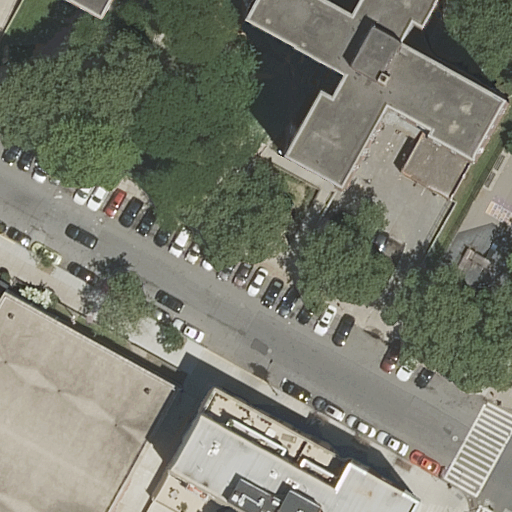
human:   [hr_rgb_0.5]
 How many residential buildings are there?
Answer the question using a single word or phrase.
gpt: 3

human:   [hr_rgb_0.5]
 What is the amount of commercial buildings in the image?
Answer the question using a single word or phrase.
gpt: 0

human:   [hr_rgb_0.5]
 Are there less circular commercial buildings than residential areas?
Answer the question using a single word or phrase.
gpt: yes

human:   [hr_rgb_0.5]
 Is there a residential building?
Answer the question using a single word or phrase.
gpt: yes

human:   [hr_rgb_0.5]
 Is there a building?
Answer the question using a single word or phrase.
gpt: yes

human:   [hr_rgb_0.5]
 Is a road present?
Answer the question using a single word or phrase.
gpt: yes

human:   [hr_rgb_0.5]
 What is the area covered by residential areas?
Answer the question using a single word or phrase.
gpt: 6662m2

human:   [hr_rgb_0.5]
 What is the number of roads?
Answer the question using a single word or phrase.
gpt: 2

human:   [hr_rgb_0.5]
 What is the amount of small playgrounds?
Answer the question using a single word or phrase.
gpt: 0

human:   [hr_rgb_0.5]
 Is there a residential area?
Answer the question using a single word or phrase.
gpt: yes

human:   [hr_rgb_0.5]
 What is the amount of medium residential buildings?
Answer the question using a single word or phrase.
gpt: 2

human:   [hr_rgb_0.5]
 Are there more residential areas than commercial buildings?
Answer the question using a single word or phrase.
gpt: yes

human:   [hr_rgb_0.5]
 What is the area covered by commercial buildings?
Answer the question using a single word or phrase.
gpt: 0m2

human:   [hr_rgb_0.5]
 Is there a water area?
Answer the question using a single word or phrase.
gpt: no

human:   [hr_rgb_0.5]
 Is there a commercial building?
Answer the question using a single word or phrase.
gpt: no

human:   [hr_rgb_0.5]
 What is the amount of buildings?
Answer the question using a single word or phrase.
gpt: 4

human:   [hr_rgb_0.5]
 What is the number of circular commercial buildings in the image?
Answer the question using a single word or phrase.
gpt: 0

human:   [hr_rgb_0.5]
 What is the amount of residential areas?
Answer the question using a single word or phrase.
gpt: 1

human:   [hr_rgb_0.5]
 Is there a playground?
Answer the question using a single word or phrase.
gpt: yes

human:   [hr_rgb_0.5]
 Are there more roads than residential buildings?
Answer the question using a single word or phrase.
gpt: no

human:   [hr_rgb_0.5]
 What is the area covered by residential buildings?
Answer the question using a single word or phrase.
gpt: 1646m2

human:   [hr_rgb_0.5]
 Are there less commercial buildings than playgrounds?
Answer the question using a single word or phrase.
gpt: yes

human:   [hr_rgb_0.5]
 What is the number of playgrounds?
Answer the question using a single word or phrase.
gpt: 1

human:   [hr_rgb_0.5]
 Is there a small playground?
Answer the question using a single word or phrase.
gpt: no

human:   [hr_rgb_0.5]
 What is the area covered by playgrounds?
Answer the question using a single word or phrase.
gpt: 2977m2

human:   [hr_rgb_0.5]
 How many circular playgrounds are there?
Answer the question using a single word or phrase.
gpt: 0

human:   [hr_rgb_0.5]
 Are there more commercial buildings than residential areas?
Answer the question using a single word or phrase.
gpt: no

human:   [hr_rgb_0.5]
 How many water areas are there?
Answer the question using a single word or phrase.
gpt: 0

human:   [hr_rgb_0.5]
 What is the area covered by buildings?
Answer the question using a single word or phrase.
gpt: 2930m2

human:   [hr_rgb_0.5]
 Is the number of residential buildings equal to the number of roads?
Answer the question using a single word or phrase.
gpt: no

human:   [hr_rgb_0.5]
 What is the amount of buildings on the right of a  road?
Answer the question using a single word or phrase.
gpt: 1

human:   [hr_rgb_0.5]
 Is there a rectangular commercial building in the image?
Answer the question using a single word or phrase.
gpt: no

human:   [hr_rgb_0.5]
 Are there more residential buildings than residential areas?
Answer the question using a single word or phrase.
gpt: yes

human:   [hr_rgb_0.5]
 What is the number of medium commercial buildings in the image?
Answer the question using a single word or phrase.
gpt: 0

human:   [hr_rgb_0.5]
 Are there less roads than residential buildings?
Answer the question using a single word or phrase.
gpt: yes

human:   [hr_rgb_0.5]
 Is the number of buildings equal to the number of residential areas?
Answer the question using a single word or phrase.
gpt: no

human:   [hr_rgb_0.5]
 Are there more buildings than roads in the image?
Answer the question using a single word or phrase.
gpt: yes

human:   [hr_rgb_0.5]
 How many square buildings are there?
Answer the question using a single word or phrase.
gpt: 0

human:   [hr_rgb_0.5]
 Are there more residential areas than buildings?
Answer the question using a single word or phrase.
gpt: no

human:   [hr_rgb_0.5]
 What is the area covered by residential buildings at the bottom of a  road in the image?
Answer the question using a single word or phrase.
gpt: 1029m2

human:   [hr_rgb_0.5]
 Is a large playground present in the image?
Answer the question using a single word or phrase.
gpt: yes

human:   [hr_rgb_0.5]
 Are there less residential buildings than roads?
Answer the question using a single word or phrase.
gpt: no

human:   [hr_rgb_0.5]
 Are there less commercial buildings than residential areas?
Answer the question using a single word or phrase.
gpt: yes

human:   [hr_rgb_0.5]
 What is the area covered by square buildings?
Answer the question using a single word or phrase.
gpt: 0m2

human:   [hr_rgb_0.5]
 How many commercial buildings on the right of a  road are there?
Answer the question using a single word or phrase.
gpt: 0

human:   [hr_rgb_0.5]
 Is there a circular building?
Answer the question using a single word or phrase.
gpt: no

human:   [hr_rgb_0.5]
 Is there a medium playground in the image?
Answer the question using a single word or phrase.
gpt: no

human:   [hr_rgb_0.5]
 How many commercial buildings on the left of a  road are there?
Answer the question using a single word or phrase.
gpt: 0

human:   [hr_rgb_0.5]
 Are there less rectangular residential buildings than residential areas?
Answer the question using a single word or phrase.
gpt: no

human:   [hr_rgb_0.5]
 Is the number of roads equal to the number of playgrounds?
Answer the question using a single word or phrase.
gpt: no

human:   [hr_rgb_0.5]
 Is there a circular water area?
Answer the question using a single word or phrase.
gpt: no

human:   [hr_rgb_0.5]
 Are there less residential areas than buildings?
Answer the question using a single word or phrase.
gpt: yes

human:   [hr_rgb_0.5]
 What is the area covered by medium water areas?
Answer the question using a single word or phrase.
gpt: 0m2

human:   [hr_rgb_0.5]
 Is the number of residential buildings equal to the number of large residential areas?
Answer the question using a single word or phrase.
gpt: no

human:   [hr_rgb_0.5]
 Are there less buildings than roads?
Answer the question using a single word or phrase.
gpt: no

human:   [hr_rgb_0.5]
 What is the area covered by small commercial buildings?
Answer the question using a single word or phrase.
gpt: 0m2

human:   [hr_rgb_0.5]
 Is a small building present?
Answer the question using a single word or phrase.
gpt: no

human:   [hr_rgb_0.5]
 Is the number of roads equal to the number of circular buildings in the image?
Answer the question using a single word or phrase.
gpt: no

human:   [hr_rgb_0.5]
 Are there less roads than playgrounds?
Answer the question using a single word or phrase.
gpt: no

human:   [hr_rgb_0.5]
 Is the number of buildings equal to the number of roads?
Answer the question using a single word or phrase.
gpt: no

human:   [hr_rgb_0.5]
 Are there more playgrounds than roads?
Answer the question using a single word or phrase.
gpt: no

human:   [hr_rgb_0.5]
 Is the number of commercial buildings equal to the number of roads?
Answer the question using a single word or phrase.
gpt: no

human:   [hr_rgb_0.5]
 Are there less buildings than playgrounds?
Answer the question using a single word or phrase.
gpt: no

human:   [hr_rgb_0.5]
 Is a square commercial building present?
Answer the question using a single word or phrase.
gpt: no